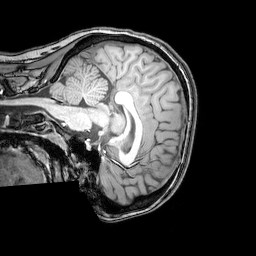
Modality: T1w
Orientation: sagittal
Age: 20
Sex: female
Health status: healthy
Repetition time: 0.081 s
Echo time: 0.037 s